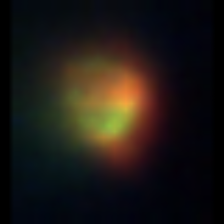
Taxon: NanoPlankton
Group: Other